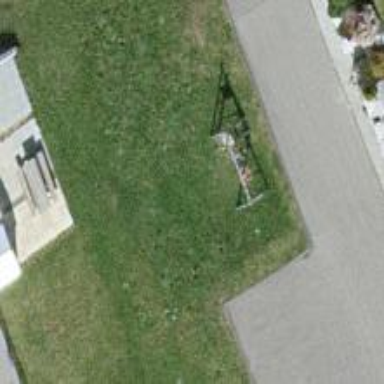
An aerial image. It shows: Playground featuring swings.